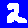
Digit: 2